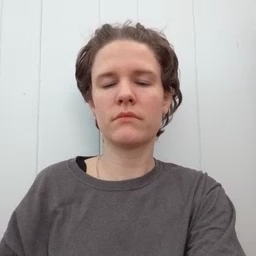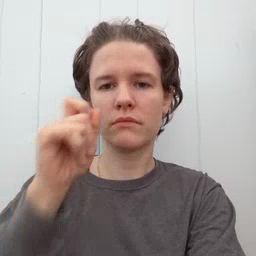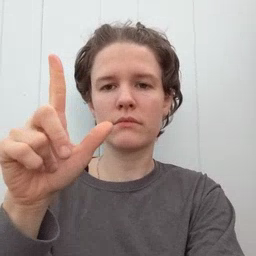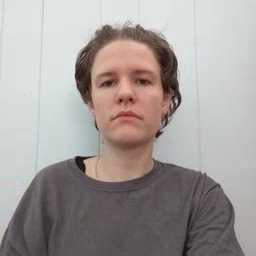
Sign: wake